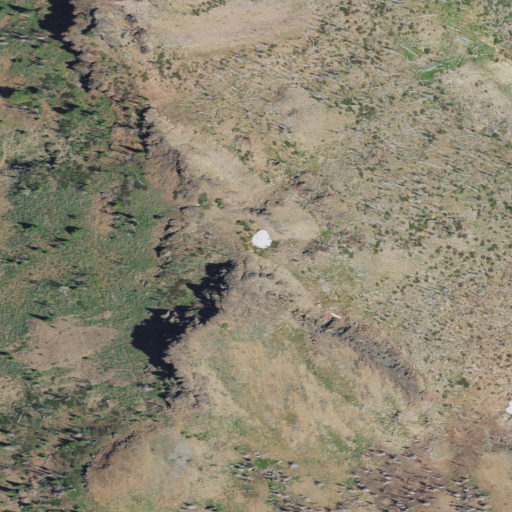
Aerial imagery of mountain in Oregon named Indian Creek Butte containing shrub, grassland, and evergreen forest